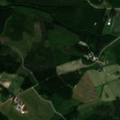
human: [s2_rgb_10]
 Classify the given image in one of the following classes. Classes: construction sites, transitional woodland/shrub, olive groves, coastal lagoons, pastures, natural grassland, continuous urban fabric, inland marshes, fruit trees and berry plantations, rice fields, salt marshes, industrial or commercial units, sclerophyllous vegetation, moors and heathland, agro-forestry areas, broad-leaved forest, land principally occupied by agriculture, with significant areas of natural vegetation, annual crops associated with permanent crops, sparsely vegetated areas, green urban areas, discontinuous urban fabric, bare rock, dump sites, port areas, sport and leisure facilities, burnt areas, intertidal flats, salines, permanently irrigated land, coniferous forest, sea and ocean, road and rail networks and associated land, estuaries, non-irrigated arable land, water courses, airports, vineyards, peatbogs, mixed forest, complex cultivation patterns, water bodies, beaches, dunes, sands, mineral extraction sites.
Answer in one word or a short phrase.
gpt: land principally occupied by agriculture, with significant areas of natural vegetation, coniferous forest, mixed forest, transitional woodland/shrub